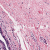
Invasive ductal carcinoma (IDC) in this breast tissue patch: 0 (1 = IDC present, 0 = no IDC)